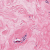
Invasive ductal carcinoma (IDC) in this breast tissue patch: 0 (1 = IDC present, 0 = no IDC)